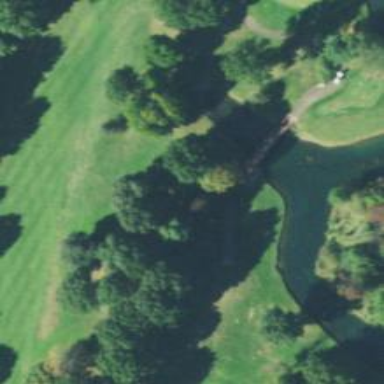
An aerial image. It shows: Path for both road and golf.